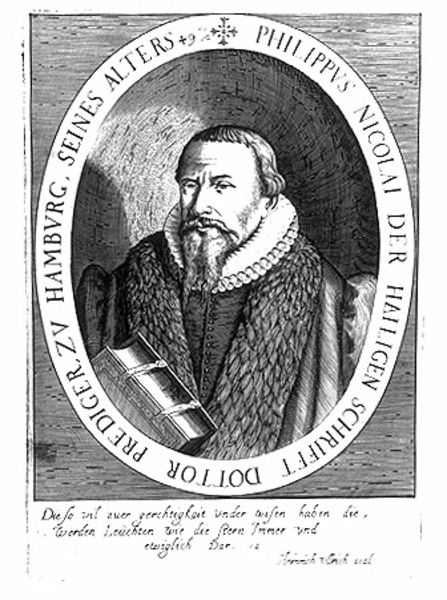
Titel: Bildnis des Philipp Nicolai
Künstler: Heinrich Ulrich
Institution: (Seriendruck)
Schlagwörter: mann, hut, mund, nase, ohr, raum, schwarz, stirn, weiss, zeichnung, bart, augen, bibel, kragen, pelz, tod, bild, bildnis, halskrause, portrait, porträt, haare, mantel, kaufmann, schultern, kreis, oval, fell, schrift, schiffer, grafik, könig, inschrift, brauen, deutsch, knöpfe, buch, kreuz, druck, schwarz weiß, radierung, stich, text, stirnfalten, krause, spitzbart, prediger, pastor, gelehrter, kröse, kupferstich, wess, doktor, heilige schrift, umschrift, hamburg, humanist, mühlradkragen, seriendruck, schließen, philipp, heilge, spanische mode, memoria, philippus, phillip, halligen, hambur, nicolai, philippus nicolai, prediger zu hamburg, memoriabild, buchschloss, manztel